Aerial crown-view tile of a tropical tree (Barro Colorado Island, Panama), acquired 20240611:
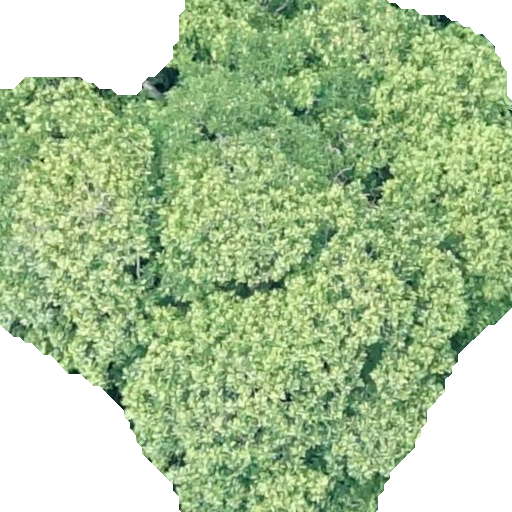
Species: Dipteryx oleifera
GBIF accepted scientific name: Dipteryx oleifera
Crown area: 393.545 m²